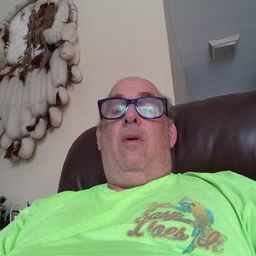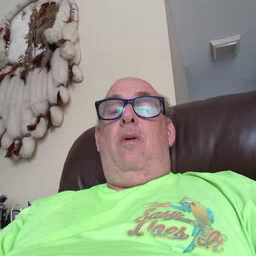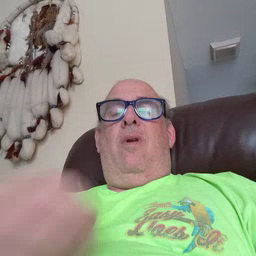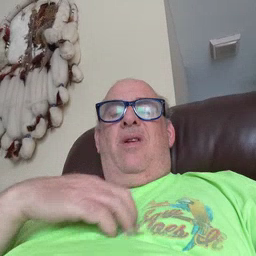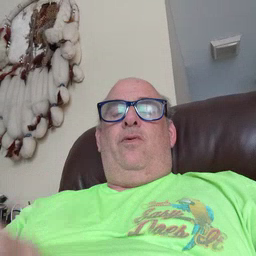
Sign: hungry